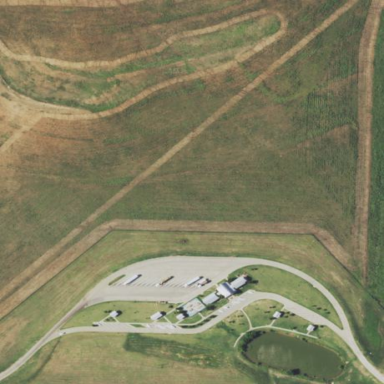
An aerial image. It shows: Rest area along the road with picnic tables.